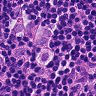
Metastatic tissue present: yes